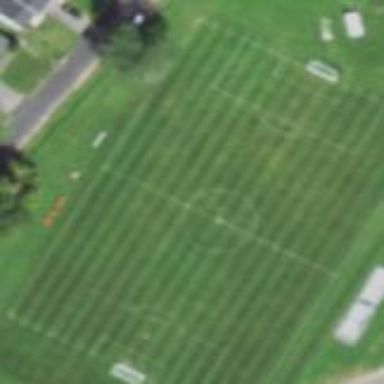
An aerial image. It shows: Soccer pitch for leisureland activities.